Aerial crown-view tile of a tropical tree (Barro Colorado Island, Panama), acquired 20241112:
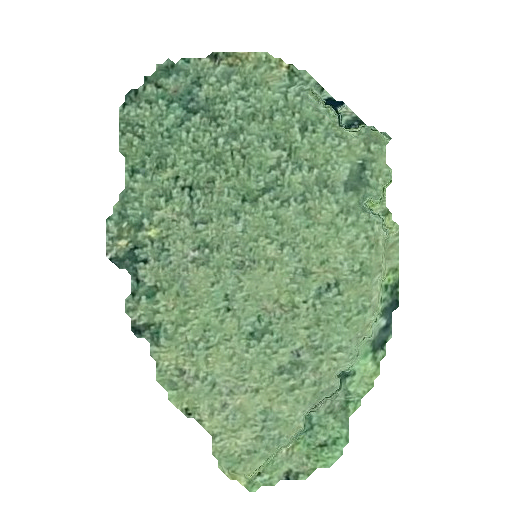
Species: Jacaranda copaia
GBIF accepted scientific name: Jacaranda copaia
Crown area: 147.236 m²